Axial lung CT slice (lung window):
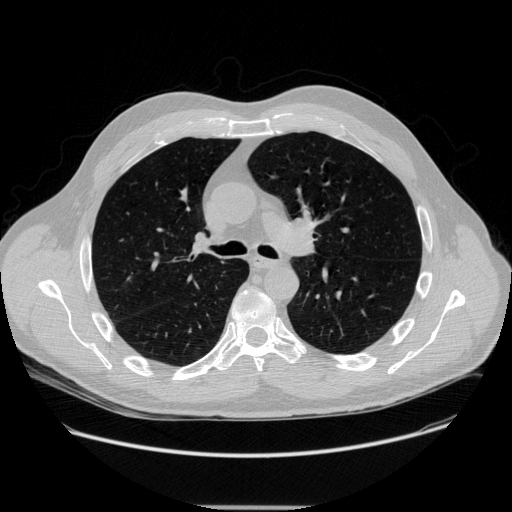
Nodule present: no